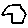
Label: hexagon